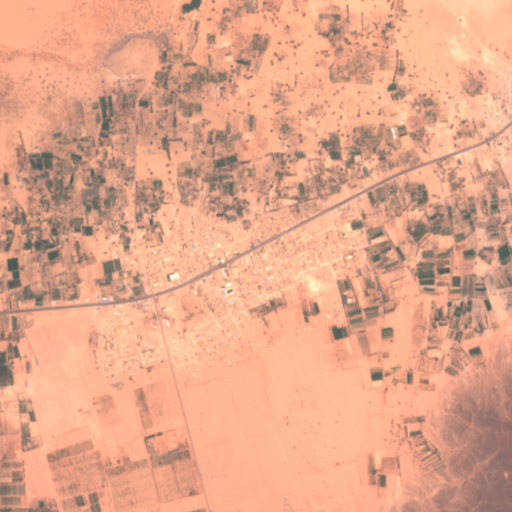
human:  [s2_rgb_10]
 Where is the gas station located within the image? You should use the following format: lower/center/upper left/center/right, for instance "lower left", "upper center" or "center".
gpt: The gas station is located in the center left of the image.
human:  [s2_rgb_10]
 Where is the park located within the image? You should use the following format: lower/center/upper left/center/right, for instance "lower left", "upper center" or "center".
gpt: There is no park in the image.